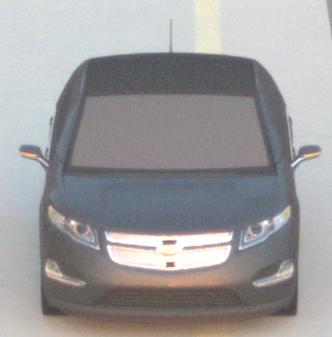
Make: Chevrolet
Model: Volt
Detailed model: Volt
Model produced from: 2011/11
Model produced until: 2014/08
Doors: 5
Color: gray
Road condition: dry road
Daytime: sunrise or sunset
Contrast: medium contrast